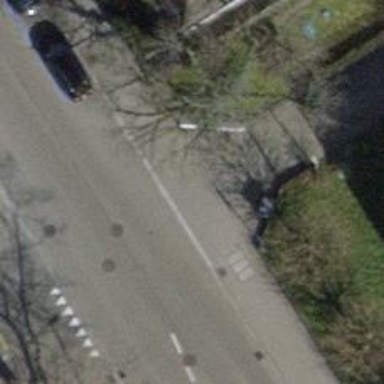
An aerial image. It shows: Unmarked crossing with traffic calming table on the road.